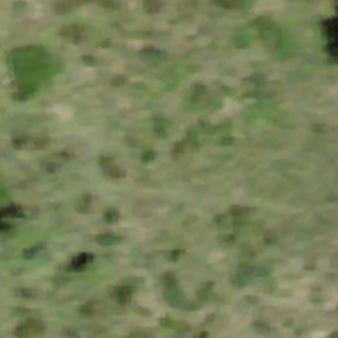
Label: other